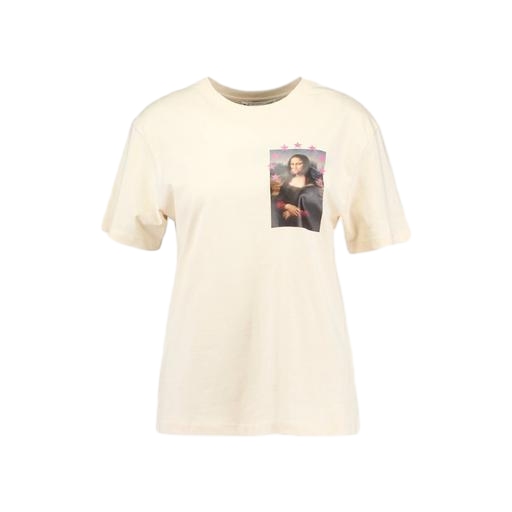
multicolor janet jackson graphic tee, off-white classic t-shirt, multicolor off-white season t-shirt, white background